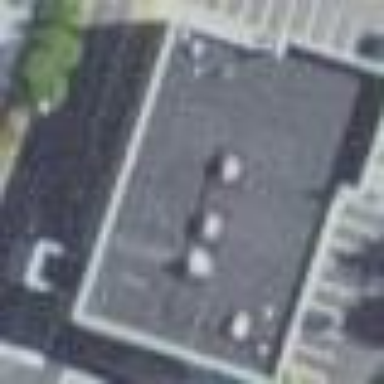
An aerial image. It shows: Pharmacy building providing healthcare services.